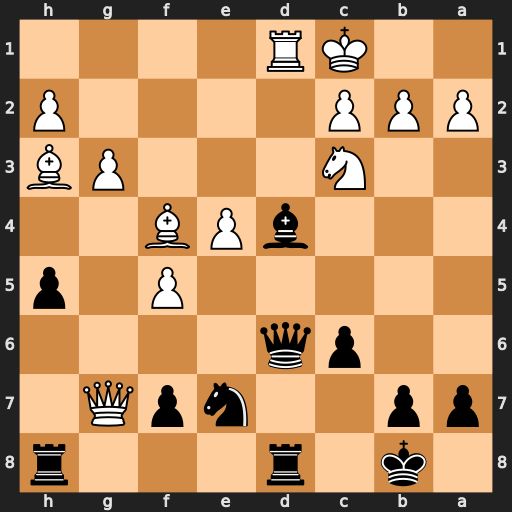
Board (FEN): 1k1r3r/pp2npQ1/2pq4/5P1p/3bPB2/2N3PB/PPP4P/2KR4
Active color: b
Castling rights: -
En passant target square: -
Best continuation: Qxf4+ gxf4 Bxg7